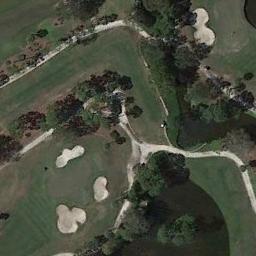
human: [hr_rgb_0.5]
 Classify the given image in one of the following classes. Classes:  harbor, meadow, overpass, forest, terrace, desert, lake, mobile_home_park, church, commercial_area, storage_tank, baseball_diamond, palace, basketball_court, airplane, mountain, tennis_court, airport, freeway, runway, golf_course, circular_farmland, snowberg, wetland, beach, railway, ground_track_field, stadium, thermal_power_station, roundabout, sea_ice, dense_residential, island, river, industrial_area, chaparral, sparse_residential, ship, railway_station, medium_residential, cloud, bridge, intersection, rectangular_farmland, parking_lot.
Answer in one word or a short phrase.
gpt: golf_course